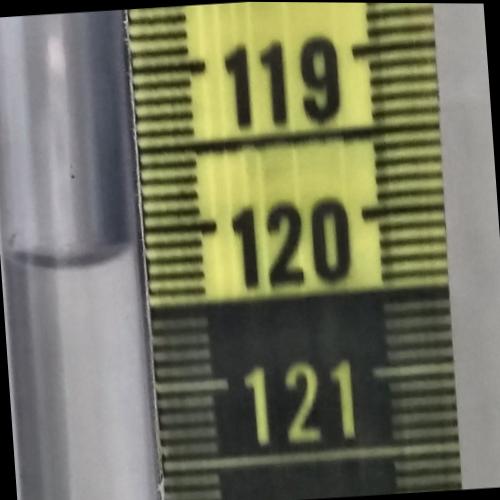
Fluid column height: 120.1 cm